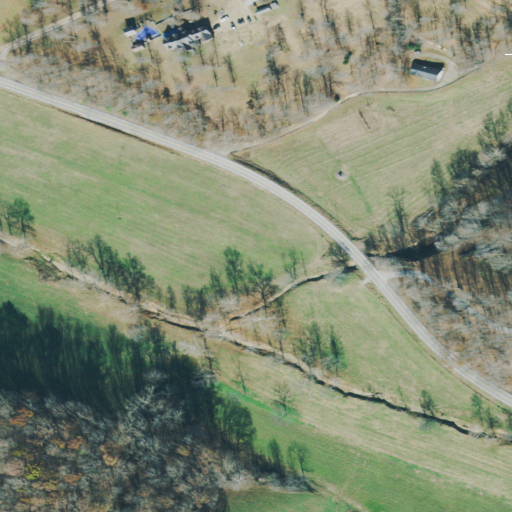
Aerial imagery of valley in Tennessee named Lumber Hollow containing pasture, deciduous forest, open development, mixed forest, shrub, grassland, and low intensity development